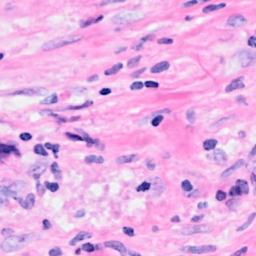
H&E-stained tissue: Breast